Question: 'viewController' is composed of 2 main views. A container view and a table view.
The container view is the top section with all the labels such as the day and score.
I want this container view to hide when a user starts scrolling through the days of the table view.
1. Hooked up an IBOutlet for this container view so I could reference it in the code.
2. Conformed to the UIScrollViewDelegate
3. Implimented all required methods for the UITableView
I know 'UITableView' is a subclass of 'UIScrollView'. Without a "proper" 'UIScrollView' I am confused how to go about using the 'scrollViewDidScroll' method and changing the container view alpha to 0 when I am scrolling in the tableView.
I also want the alpha to return to 1 when the user stops scrolling.
thanks.

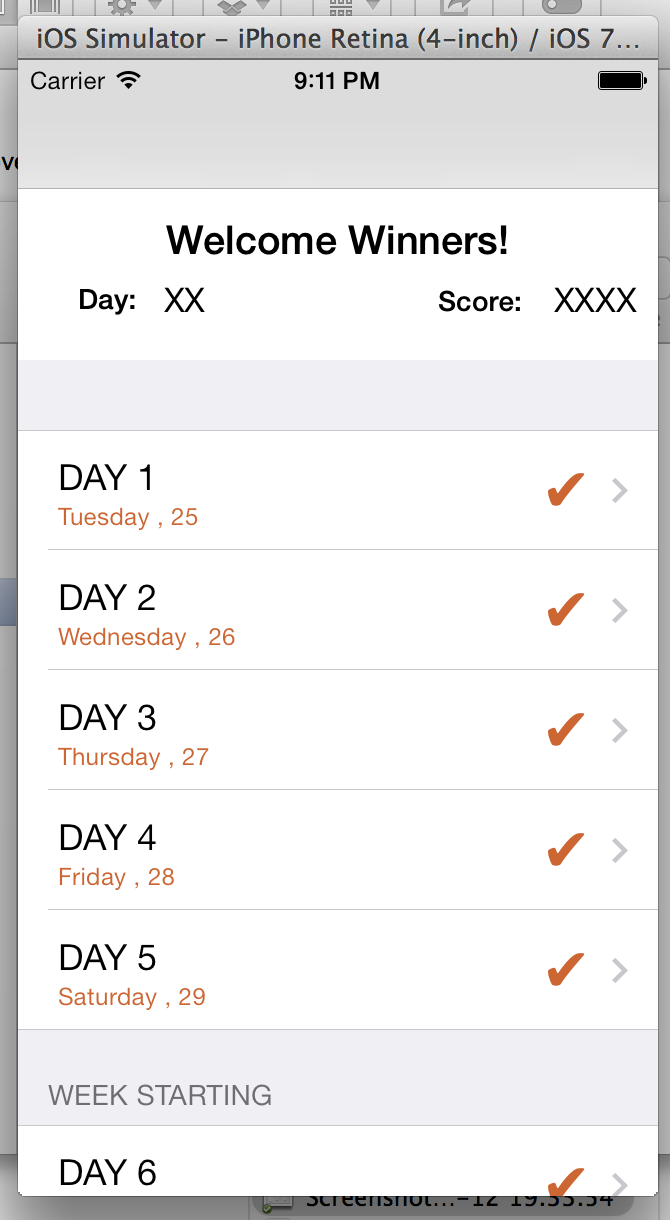
Answer: You should use a UITableViewController instead of a UIViewController and then drag a UIView in the header section of the UITable. This will cause the UIView to get out of the way on scrolling right out of the box with no coding at all.